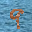
Label: 9